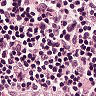
Metastatic tissue present: no